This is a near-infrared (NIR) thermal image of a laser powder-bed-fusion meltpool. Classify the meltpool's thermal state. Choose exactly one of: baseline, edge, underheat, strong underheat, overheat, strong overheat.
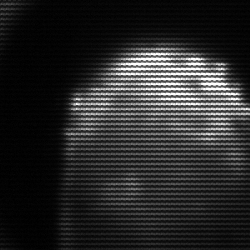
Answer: edge